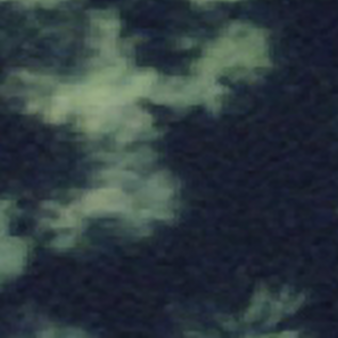
Label: other